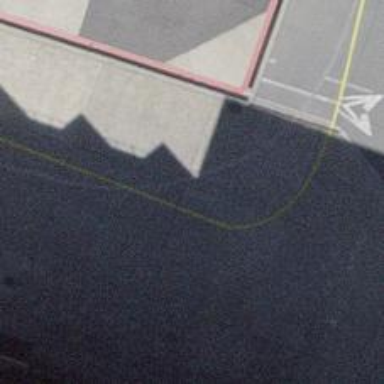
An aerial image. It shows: View of taxiway at the airport.